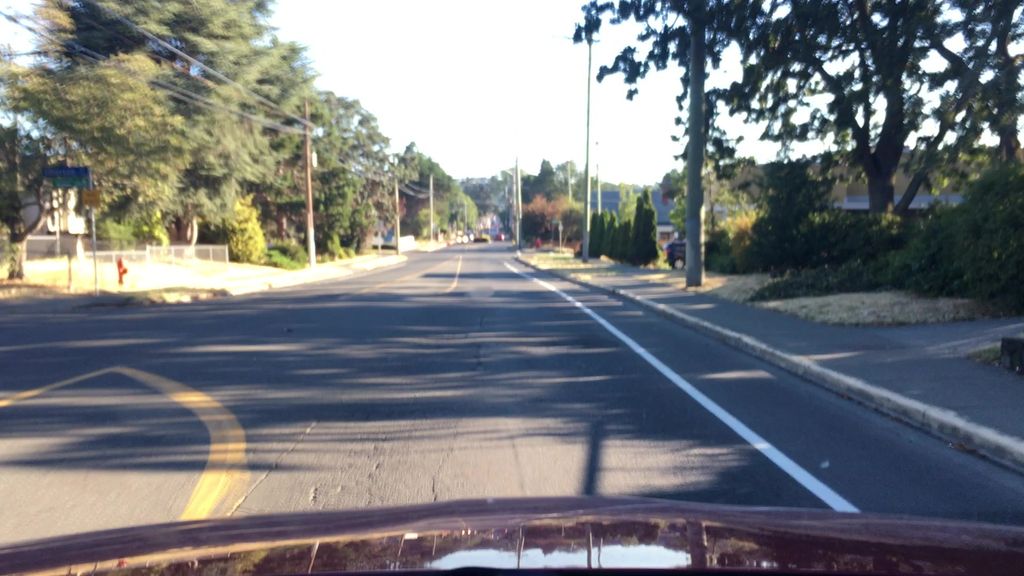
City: victoria